Field crop: maize
Growth stage: 2
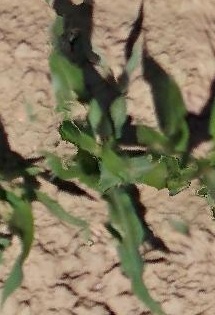
Species: maize